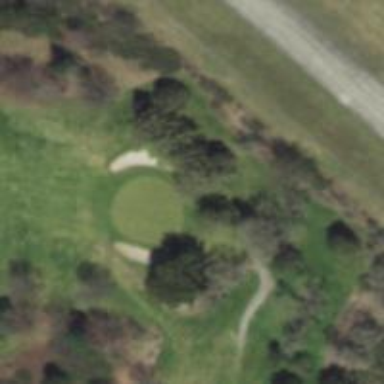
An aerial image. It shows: Golf hole.